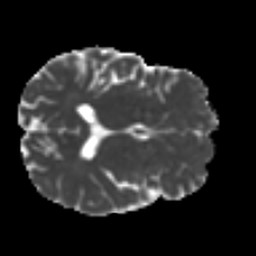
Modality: MD
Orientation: axial
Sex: male
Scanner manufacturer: ge
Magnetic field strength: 3 T
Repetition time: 7 s
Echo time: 0.08 s